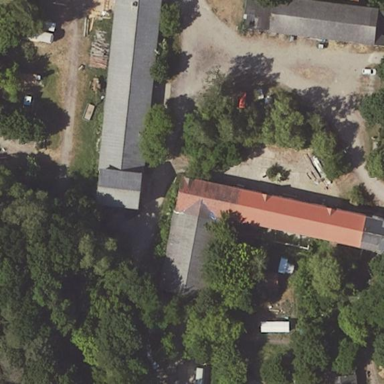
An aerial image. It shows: Shed.